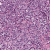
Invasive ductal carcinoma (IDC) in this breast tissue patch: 1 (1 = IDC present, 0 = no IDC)